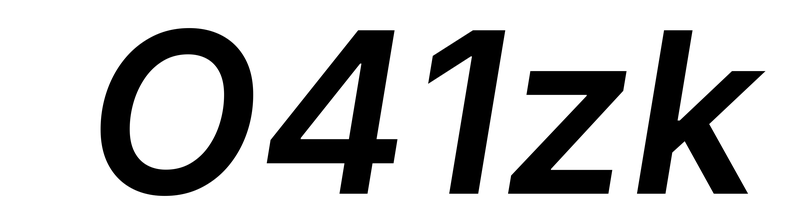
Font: Inter-Italic_SemiBold_Italic